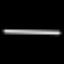
Label: line